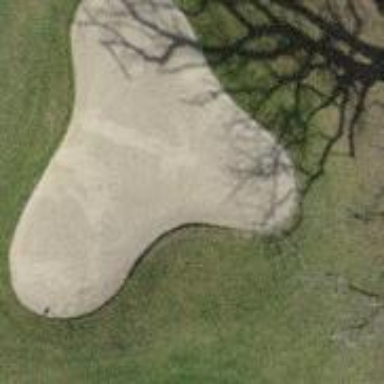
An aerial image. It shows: Sandy area is golf bunker.